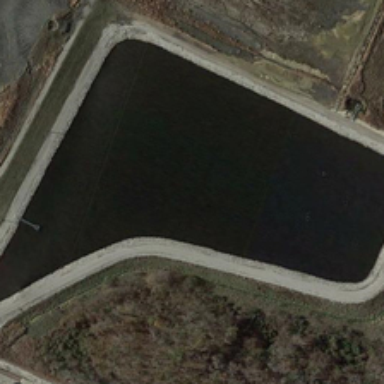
Many green trees and meadows are around a polygonal dark green pond .